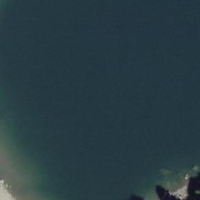
EUNIS habitat code: 14
Species observed at this site:
Vaccinium uliginosum